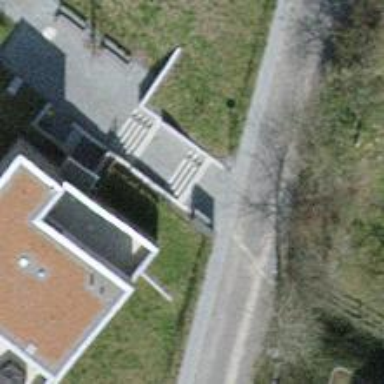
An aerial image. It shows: Set of steps on the road.